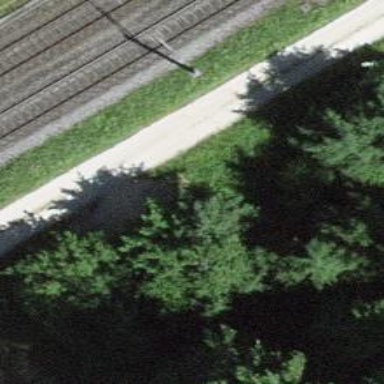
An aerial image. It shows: Unpaved track with grade2 surface.